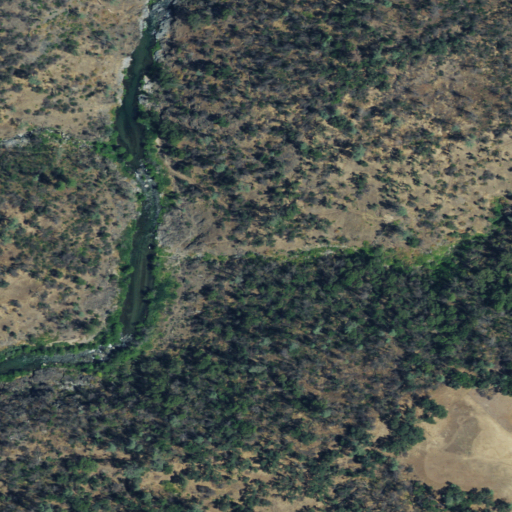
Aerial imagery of valley in California named Stony Gulch containing shrub, grassland, mixed forest, and evergreen forest